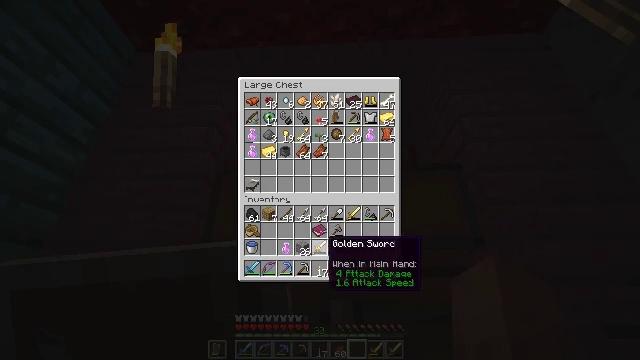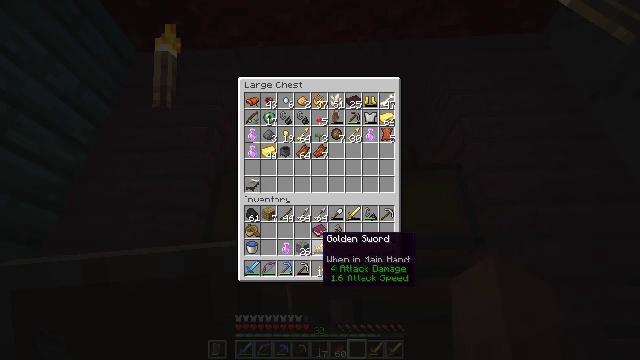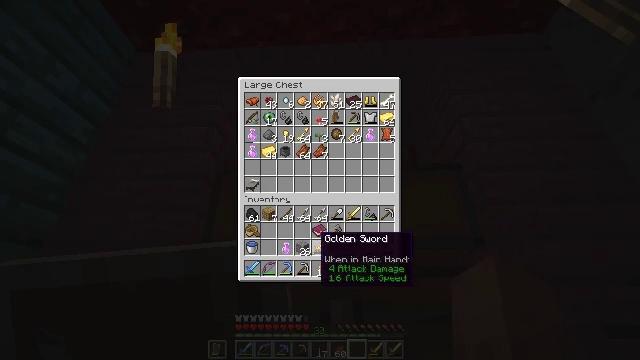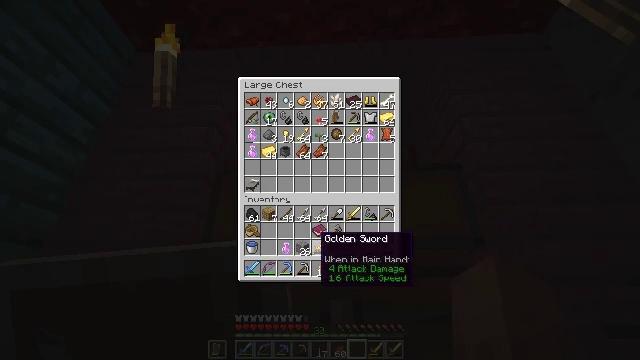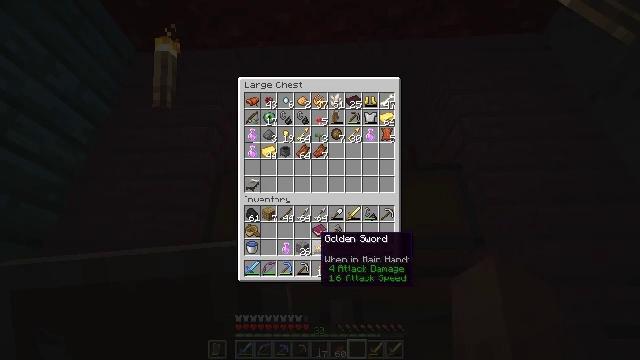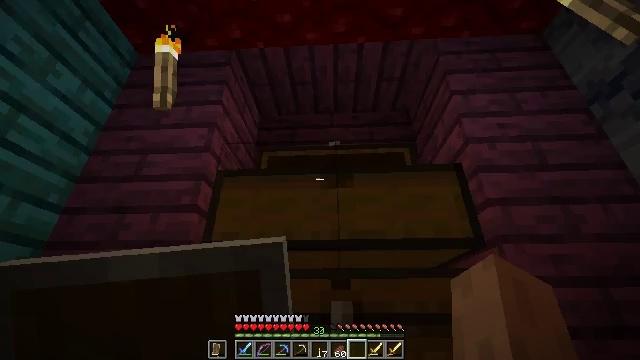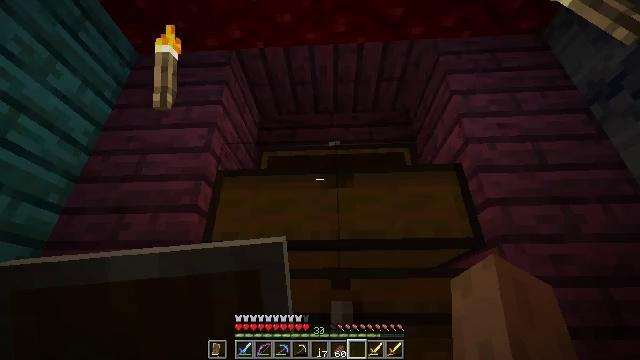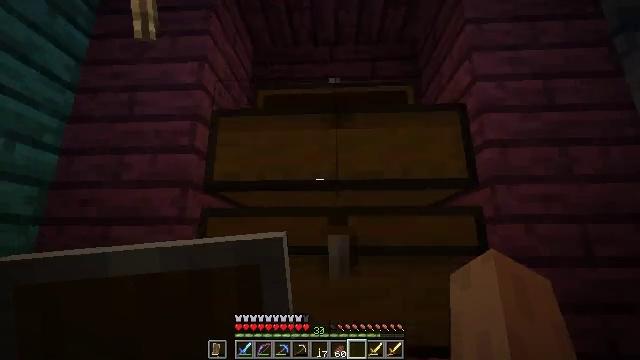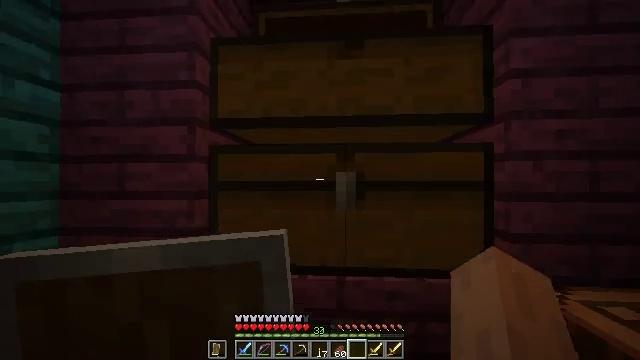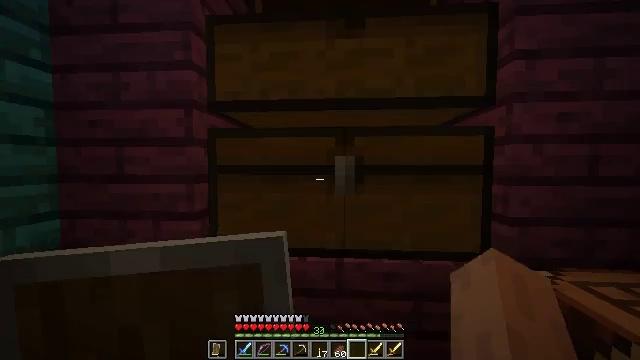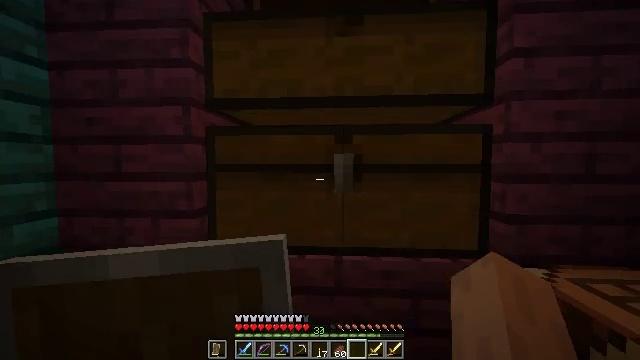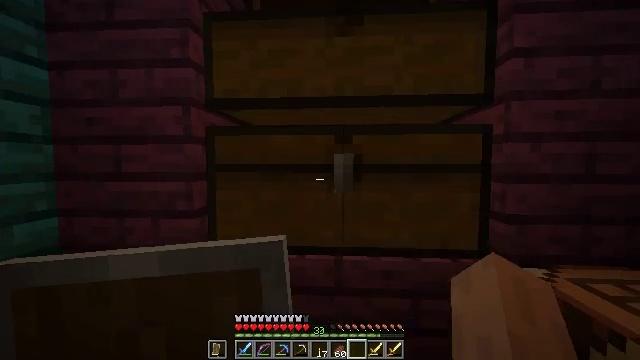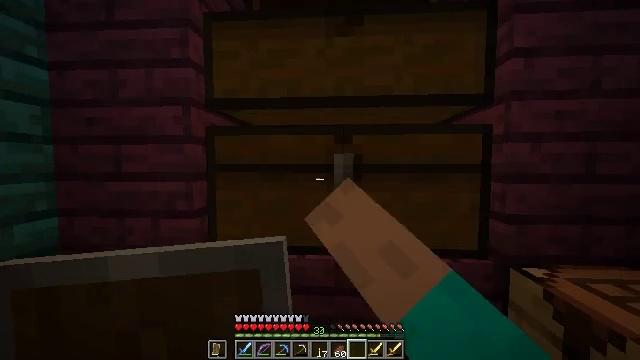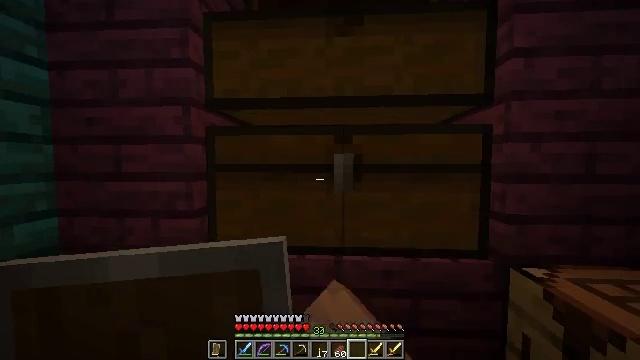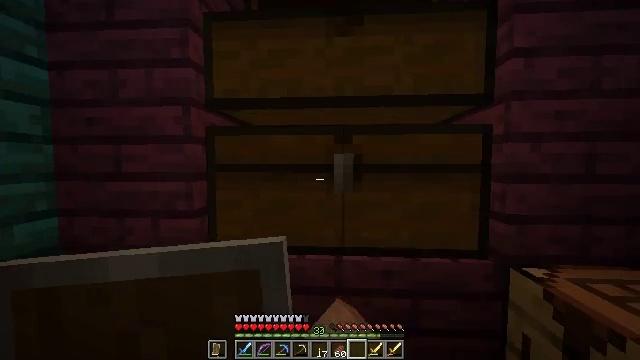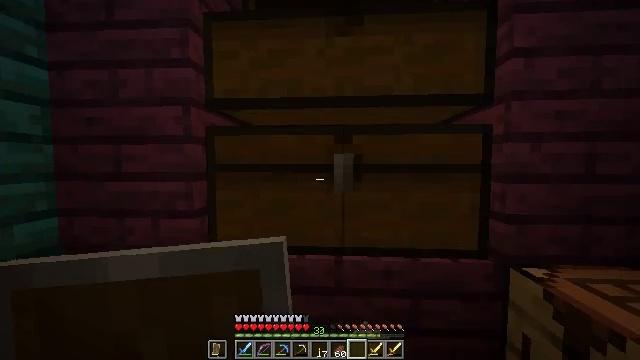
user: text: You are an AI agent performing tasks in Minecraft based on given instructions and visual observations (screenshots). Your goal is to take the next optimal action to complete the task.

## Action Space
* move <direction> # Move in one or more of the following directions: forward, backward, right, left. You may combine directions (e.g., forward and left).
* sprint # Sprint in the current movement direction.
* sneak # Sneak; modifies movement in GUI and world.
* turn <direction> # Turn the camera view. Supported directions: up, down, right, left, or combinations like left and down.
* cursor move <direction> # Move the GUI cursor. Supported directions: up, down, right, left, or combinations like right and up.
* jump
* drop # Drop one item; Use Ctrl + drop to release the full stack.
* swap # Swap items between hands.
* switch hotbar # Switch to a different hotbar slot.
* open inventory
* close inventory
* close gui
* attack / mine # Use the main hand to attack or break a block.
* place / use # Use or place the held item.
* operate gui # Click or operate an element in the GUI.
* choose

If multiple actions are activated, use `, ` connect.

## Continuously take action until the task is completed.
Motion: motion action
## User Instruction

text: craft item air
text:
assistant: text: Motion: no_op
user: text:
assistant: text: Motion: no_op
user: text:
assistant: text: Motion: no_op
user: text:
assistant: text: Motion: no_op
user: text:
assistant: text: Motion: no_op
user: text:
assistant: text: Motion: close gui
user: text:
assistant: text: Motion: turn down
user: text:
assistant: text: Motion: turn left and down
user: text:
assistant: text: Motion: turn down
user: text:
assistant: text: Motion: no_op
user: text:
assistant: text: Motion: use / place
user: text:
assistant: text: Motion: use / place
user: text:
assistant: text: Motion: no_op
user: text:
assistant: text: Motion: no_op
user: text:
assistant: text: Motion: no_op
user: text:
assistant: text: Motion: open gui
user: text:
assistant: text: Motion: no_op
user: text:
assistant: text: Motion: sneak
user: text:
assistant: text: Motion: sneak, cursor move left and down
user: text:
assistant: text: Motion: sneak, cursor move down
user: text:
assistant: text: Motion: sneak, cursor move left and down
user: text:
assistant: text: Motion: sneak, operate gui
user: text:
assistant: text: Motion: sneak, operate gui
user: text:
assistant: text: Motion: sneak
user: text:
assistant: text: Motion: sneak
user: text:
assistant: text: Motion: cursor move right and up
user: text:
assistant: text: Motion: cursor move up
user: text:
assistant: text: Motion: no_op
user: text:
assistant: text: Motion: cursor move right
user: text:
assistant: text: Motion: no_op